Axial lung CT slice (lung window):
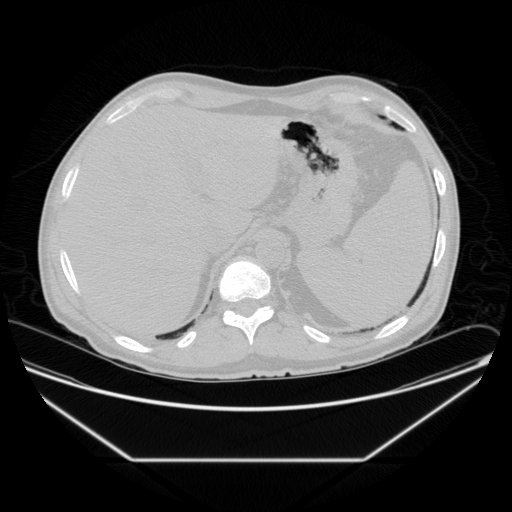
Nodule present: no